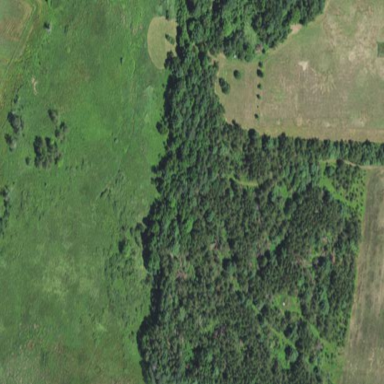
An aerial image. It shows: Forest area predominantly covered with needle-leaved trees.